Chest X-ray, PA view. Patient: 30 years old, sex M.
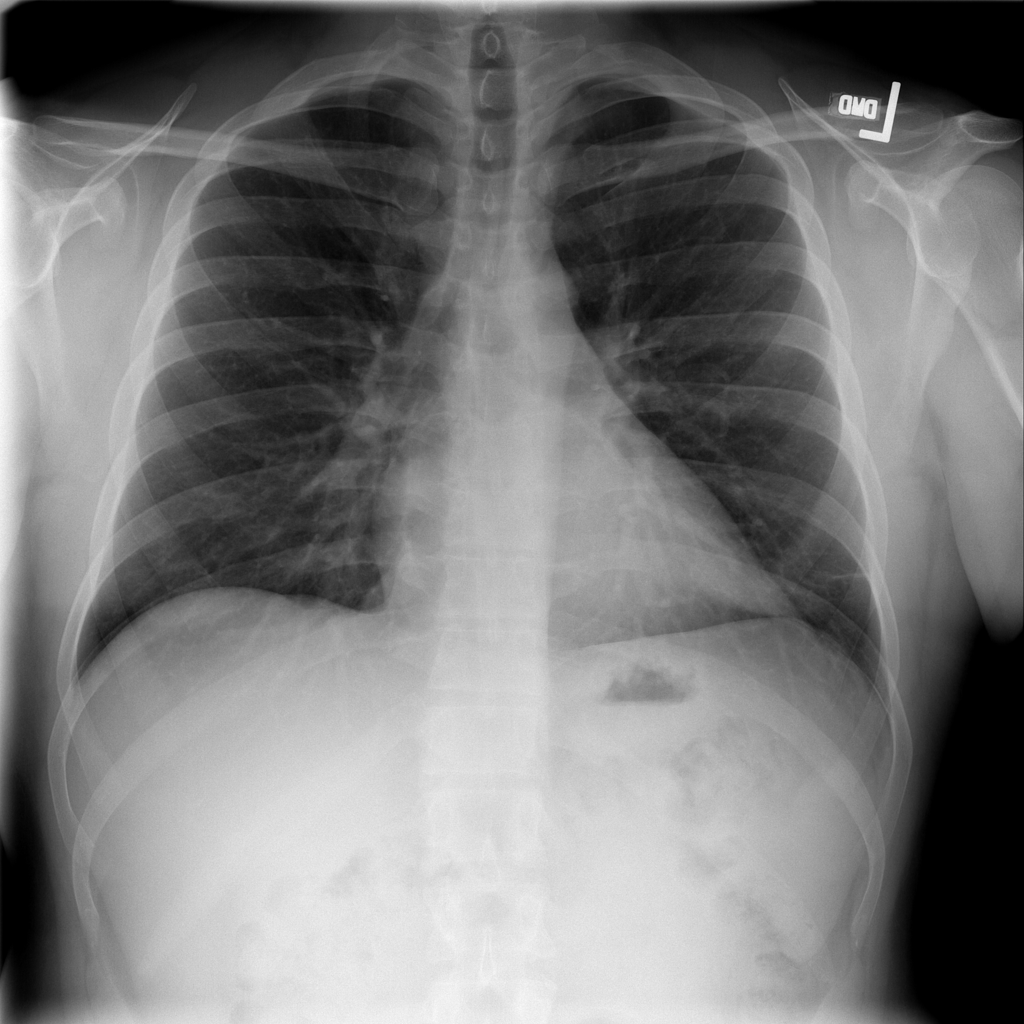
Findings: Atelectasis